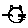
Label: cat